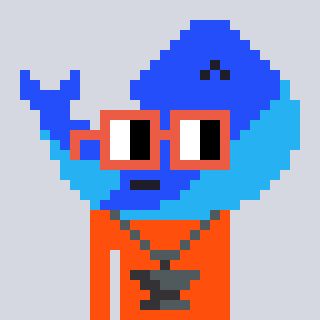
a pixel art character with square orange glasses, a whale-shaped head and a orange-colored body on a cool background